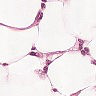
Metastatic tissue present: yes